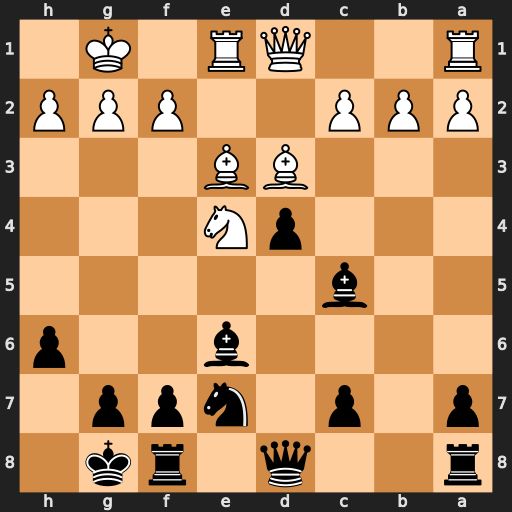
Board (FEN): r2q1rk1/p1p1npp1/4b2p/2b5/3pN3/3BB3/PPP2PPP/R2QR1K1
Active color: b
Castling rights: -
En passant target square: -
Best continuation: dxe3 Nxc5 exf2+ Kxf2 Qd4+